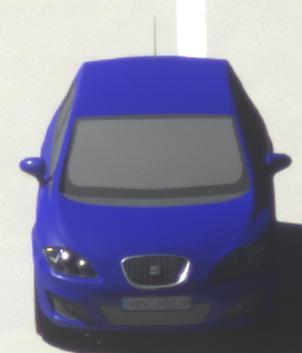
Make: SEAT
Model: Leon 1.4
Detailed model: Leon (1P)
Model produced from: 2009/04
Model produced until: 2010/08
Doors: 5
Color: blue
Road condition: dry road
Daytime: midday
Contrast: high contrast